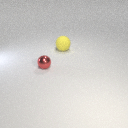
large yellow rubber sphere behind small red metal sphere